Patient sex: M
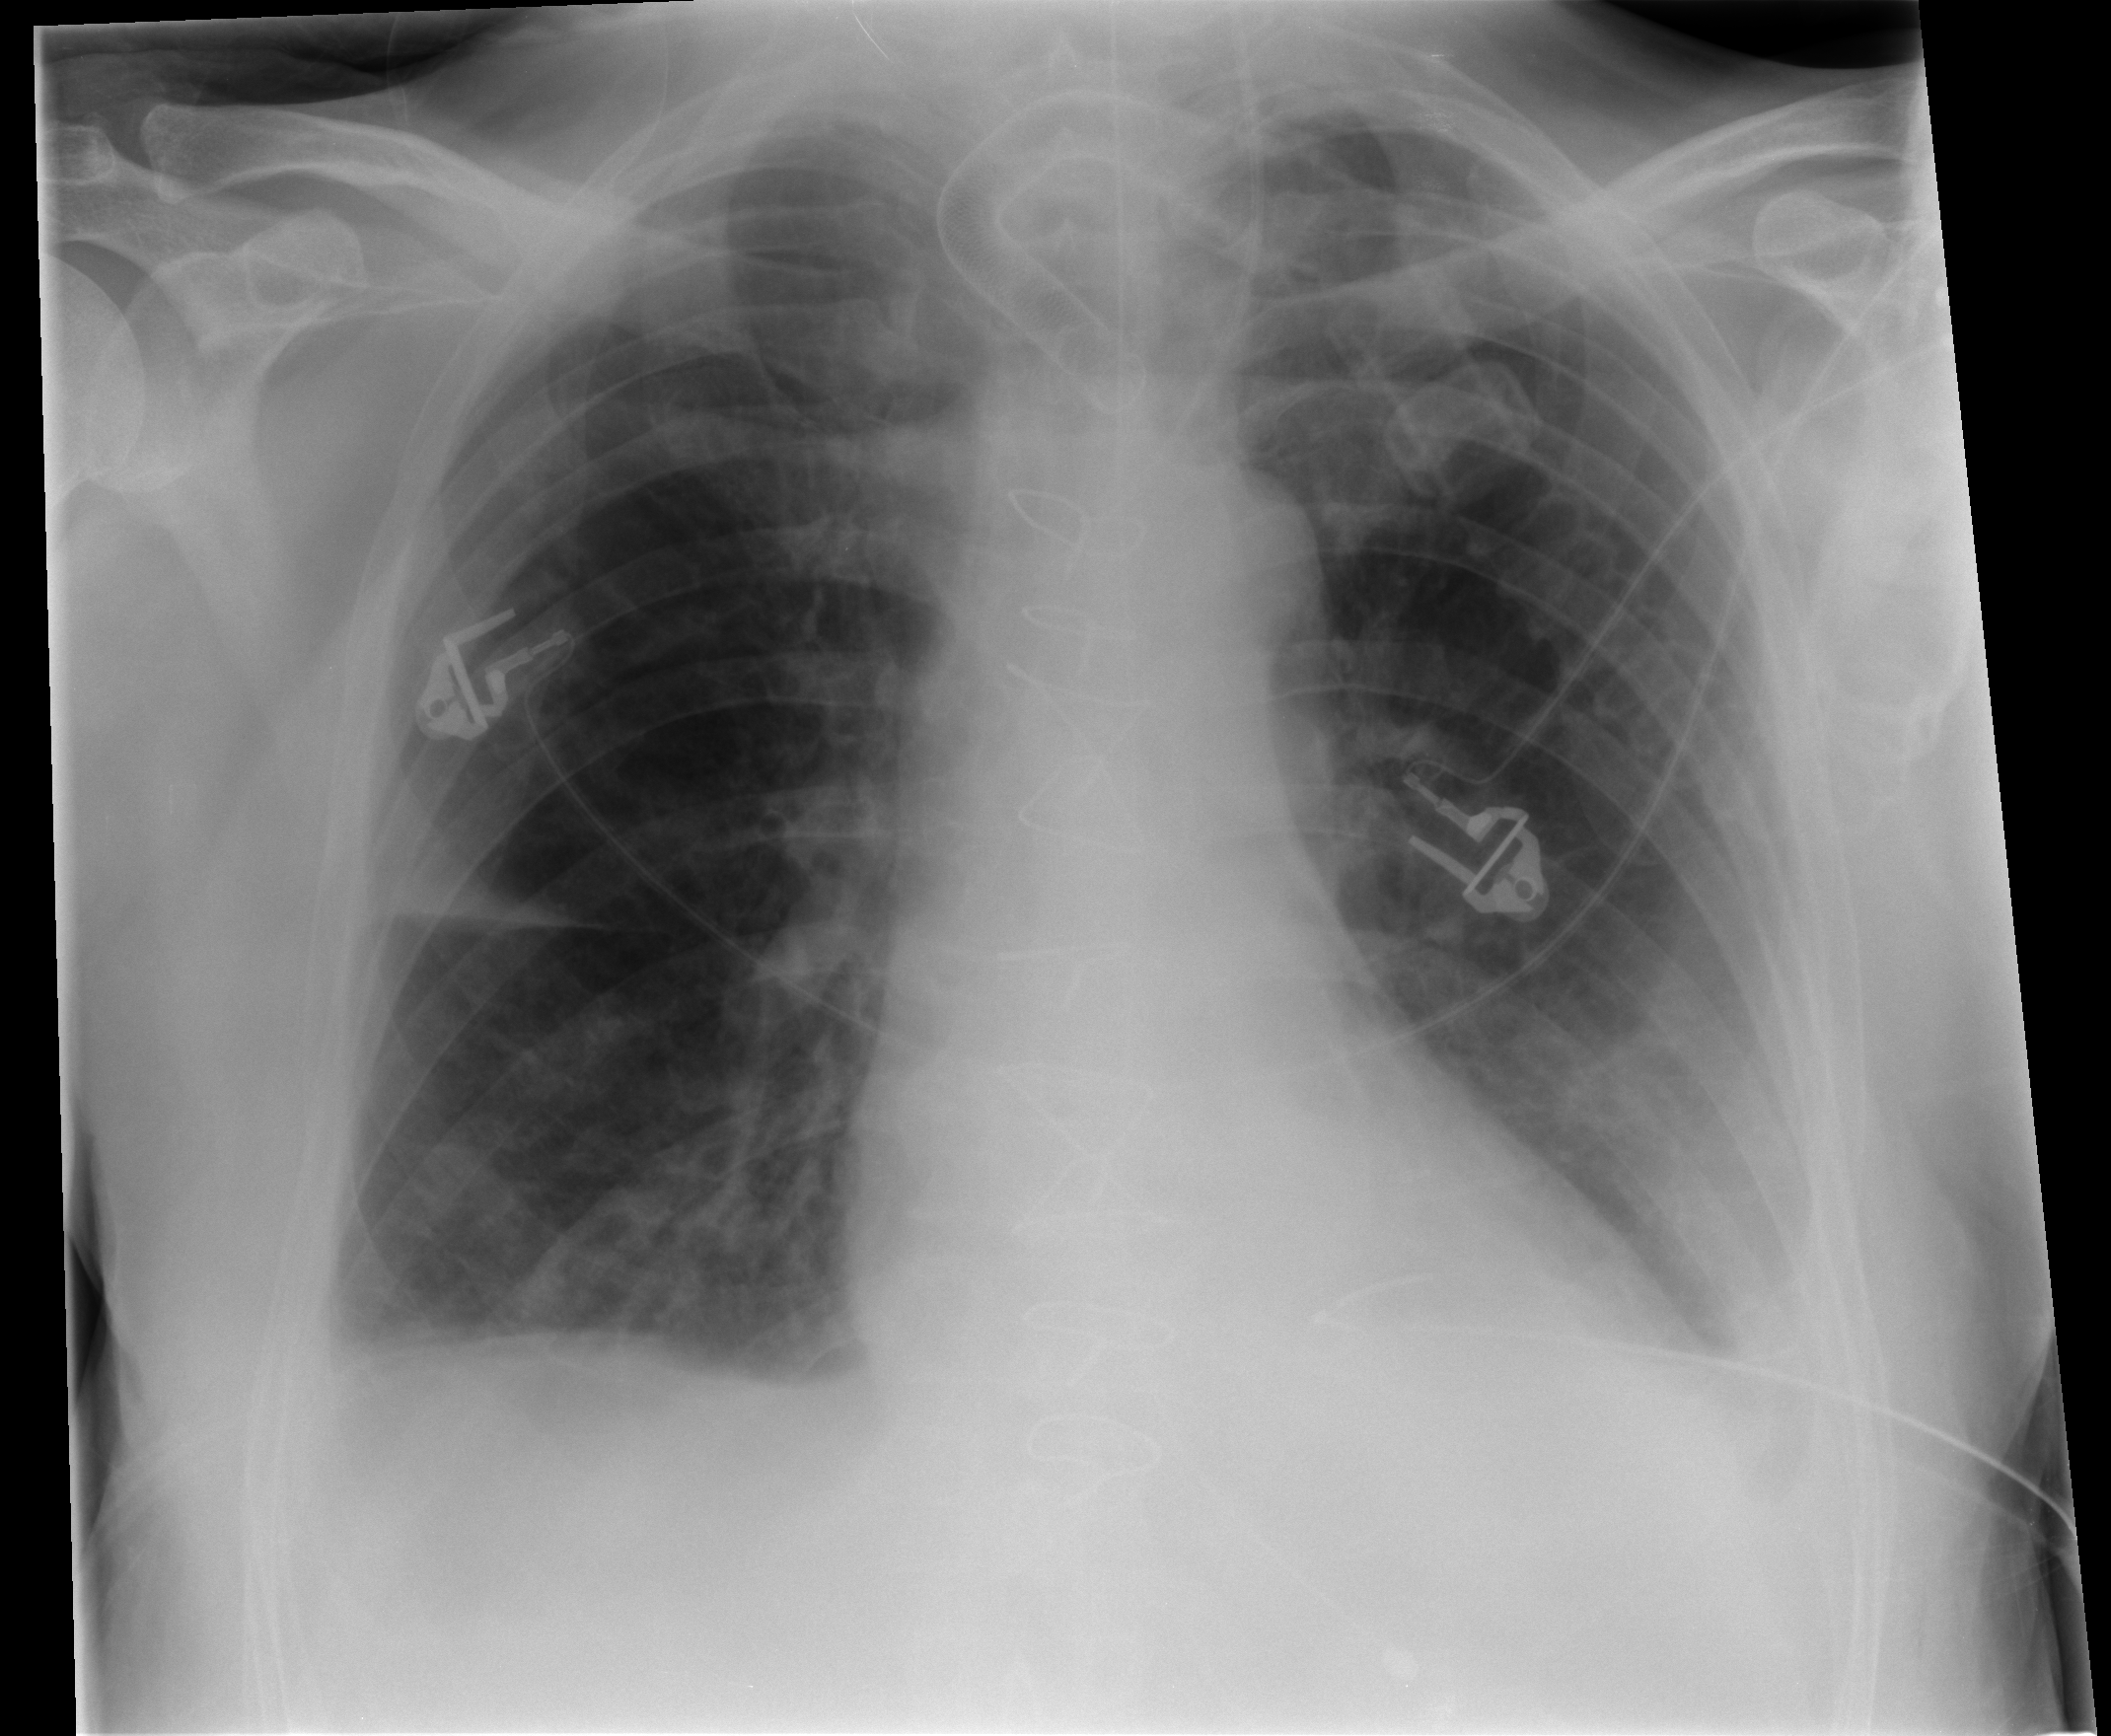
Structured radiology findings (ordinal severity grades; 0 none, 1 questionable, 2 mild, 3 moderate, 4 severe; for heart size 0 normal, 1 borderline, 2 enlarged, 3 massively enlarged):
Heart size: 2
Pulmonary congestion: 0
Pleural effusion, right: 1
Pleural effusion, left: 2
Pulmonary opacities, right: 0
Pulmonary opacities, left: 0
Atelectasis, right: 2
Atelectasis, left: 2